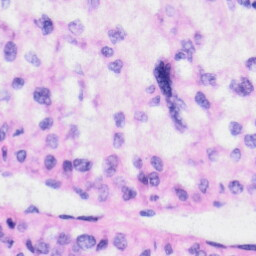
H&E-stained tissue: Liver